Question: This is my XAML sample code:
'''
<Grid>
<Grid.DataContext>
<XmlDataProvider x:Name="DataProvider" Source="datacontext.xml" XPath="/" />
</Grid.DataContext>
<ComboBox Name="combobox1" Width="100" Height="25" ItemsSource="{Binding XPath=Contact/ContactMethods//*}">
<ComboBox.SelectedValue>
<Binding XPath="Contact\ContactMethods/*[@Selected='True']" NotifyOnSourceUpdated="True" NotifyOnTargetUpdated="True" />
</ComboBox.SelectedValue>
</ComboBox>
</Grid>
'''
This is my XML data source:
'''
<Contact ShowsInterest="true">
<Name>John</Name>
<Lastname>Doe</Lastname>
<ContactMethods>
<ContactMethod Selected="False">Phone</ContactMethod>
<ContactMethod Selected="False">Email</ContactMethod>
<ContactMethod Selected="True">Letter</ContactMethod>
<ContactMethod Selected="False">Mobile</ContactMethod>
</ContactMethods>
</Contact>
'''
The code above displays the contacts methods as the combobox. The ContactMethod which has the XML Selected Attribute set to true is preselected in the combobox and displayed at startup.
It looks like this:

I use the following method to save the data:
'''
private void OnSubmitClick(object sender, System.EventArgs eventArgs)
{
DataProvider.Document.Save("datacontext.xml");
}
'''
This method changes the value of the ContactMethod and not the Selected Attribute.
If you select 'Mobile' and click [submit] the result looks like this:
'''
<ContactMethods>
<ContactMethod Selected="False">Phone</ContactMethod>
<ContactMethod Selected="False">Email</ContactMethod>
<ContactMethod Selected="True">Mobile</ContactMethod>
<ContactMethod Selected="False">Mobile</ContactMethod>
</ContactMethods>
'''
The change is persisted where the 'Selected' Attribute equals true. The value which the control was bound to is overwritten.
it should look like this:
'''
<ContactMethods>
<ContactMethod Selected="False">Phone</ContactMethod>
<ContactMethod Selected="False">Email</ContactMethod>
<ContactMethod Selected="False">Letter</ContactMethod>
<ContactMethod Selected="True">Mobile</ContactMethod>
</ContactMethods>
'''
How do i change the Selected Attribute of the currently selected item? Is it possible to persist the changes made with the desired xml data structure?
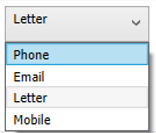
Answer: Why don't you do something like this: instead of having multiple Selected attributes just create a Selected attribute in 'ContactMethods' element:
'''
<Contact ShowsInterest="true">
<Name>John</Name>
<Lastname>Doe</Lastname>
<ContactMethods Selected="Phone">
<ContactMethod>Phone</ContactMethod>
<ContactMethod>Email</ContactMethod>
<ContactMethod>Letter</ContactMethod>
<ContactMethod>Mobile</ContactMethod>
</ContactMethods>
</Contact>
'''
Then just bind your ComboBox like this:
'''
<ComboBox Name="combobox1" Width="100" Height="25" ItemsSource="{Binding XPath=Contact/ContactMethods/ContactMethod}"
IsSynchronizedWithCurrentItem="True"
SelectedValue="{Binding XPath=Contact/ContactMethods/@Selected}">
</ComboBox>
'''
:
The idea is to alter the XML at the time of persistence setting the selected attribute flag to the 'ComboBox' 'SelectedValue' :
Change your 'OnSubmitClick' method to:
'''
private void OnSubmitClick(object sender, RoutedEventArgs e)
{
XElement xe = XElement.Load(new XmlNodeReader(DataProvider.Document));
var elements = xe.Elements("ContactMethods").Elements("ContactMethod").ToList();
var sel = combobox1.SelectedValue;
foreach(XElement element in elements)
{
element.SetAttributeValue("Selected", (string)sel == element.Value ? "True" : "False");
}
xe.Save("datacontext.xml");
//DataProvider.Document.Save("datacontext.xml");
}
'''
And your 'ComboBox' definition to:
'''
<ComboBox Name="combobox1" Width="100" Height="25" ItemsSource="{Binding XPath=Contact/ContactMethods/ContactMethod}"
IsSynchronizedWithCurrentItem="True"
SelectedValue="{Binding XPath=Contact/ContactMethods/ContactMethod[@Selected\='True'],Mode=OneTime}">
</ComboBox>
'''